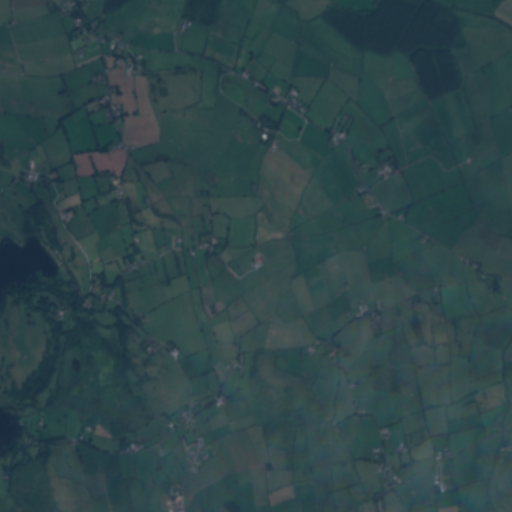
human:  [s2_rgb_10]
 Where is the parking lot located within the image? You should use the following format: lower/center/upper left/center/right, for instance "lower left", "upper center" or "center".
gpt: The parking lot is located in the center left of the image.
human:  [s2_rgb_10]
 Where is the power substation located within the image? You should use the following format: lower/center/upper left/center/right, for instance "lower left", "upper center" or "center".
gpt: The power substation is located in the lower center of the image.
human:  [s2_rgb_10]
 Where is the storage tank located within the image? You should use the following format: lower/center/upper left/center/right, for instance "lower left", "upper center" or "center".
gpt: The storage tank is located in the center left of the image.
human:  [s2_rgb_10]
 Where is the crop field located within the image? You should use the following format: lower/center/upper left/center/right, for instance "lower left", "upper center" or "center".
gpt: There is no crop field in the image.